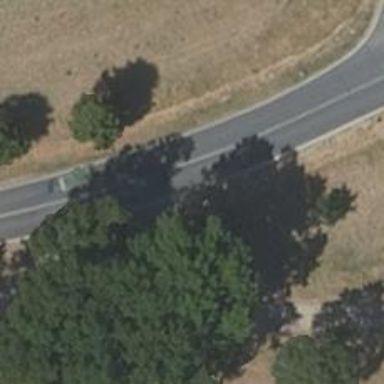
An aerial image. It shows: Secondary road with asphalt surface.